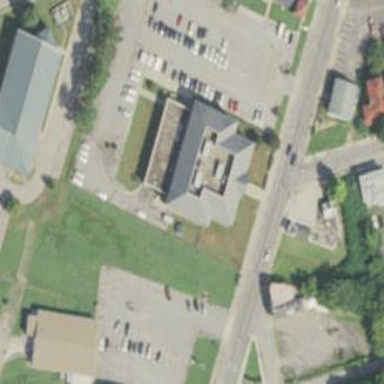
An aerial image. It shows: Clinic building offering healthcare services.